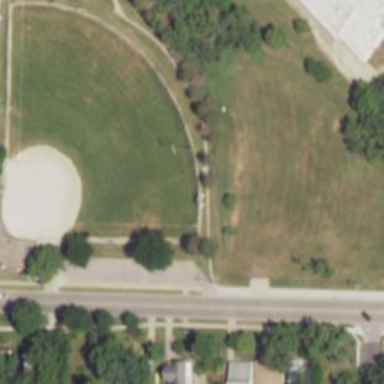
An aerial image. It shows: Grass pitch for baseball and softball activities.